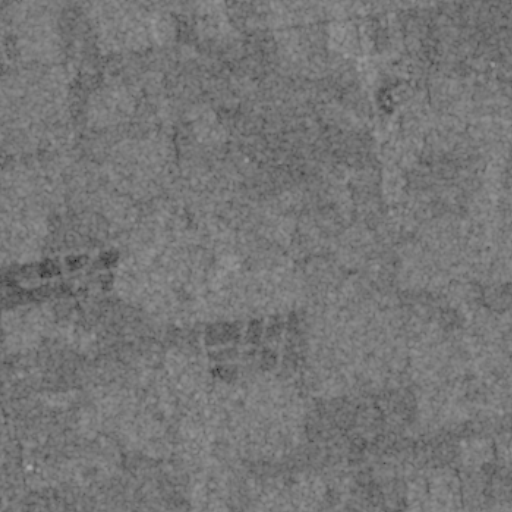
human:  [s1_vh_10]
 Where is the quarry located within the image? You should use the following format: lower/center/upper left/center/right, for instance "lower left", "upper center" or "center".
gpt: The quarry is located in the upper right of the image.
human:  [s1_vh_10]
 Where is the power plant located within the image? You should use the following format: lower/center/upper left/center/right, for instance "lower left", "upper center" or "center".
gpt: There is no power plant in the image.

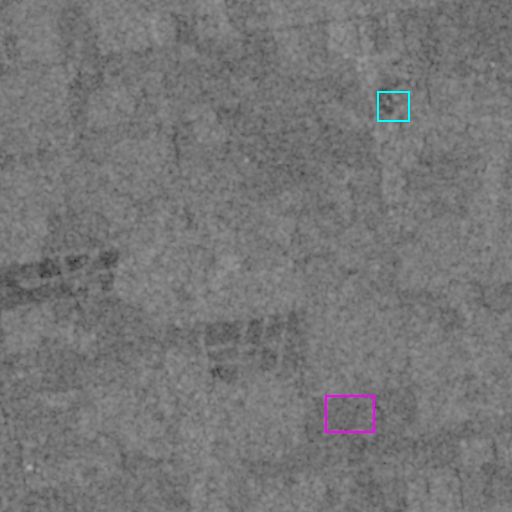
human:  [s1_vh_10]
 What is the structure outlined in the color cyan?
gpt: The structure outlined in cyan is a quarry.
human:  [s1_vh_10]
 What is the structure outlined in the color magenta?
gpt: The structure outlined in magenta is a building.
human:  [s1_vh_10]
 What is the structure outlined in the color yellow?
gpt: There is no yellow outline.